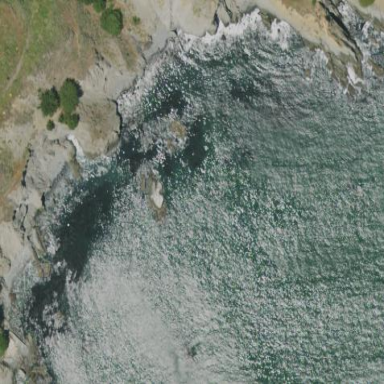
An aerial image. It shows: Natural rock reef.